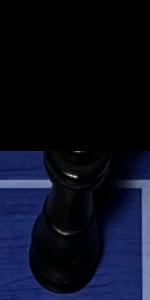
Label: King_Black